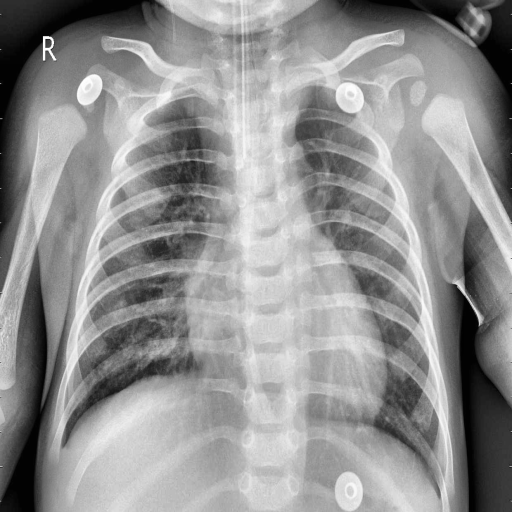
Finding: PNEUMONIA